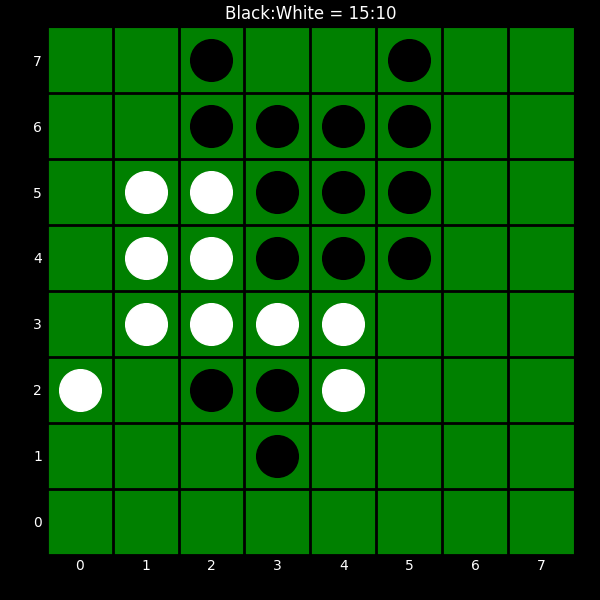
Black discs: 15
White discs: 10